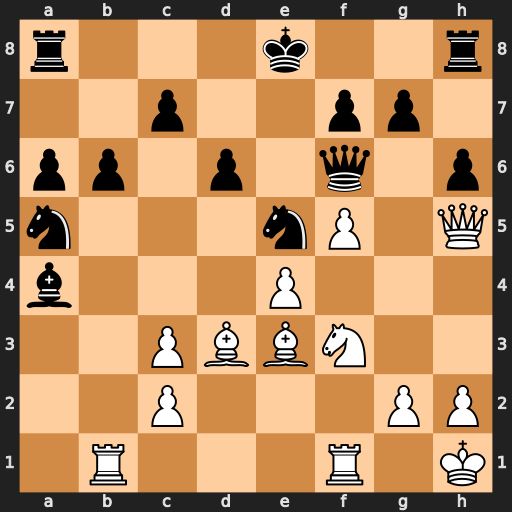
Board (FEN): r3k2r/2p2pp1/pp1p1q1p/n3nP1Q/b3P3/2PBBN2/2P3PP/1R3R1K
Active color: w
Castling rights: kq
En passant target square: -
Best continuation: Bg5 g6 Bxf6